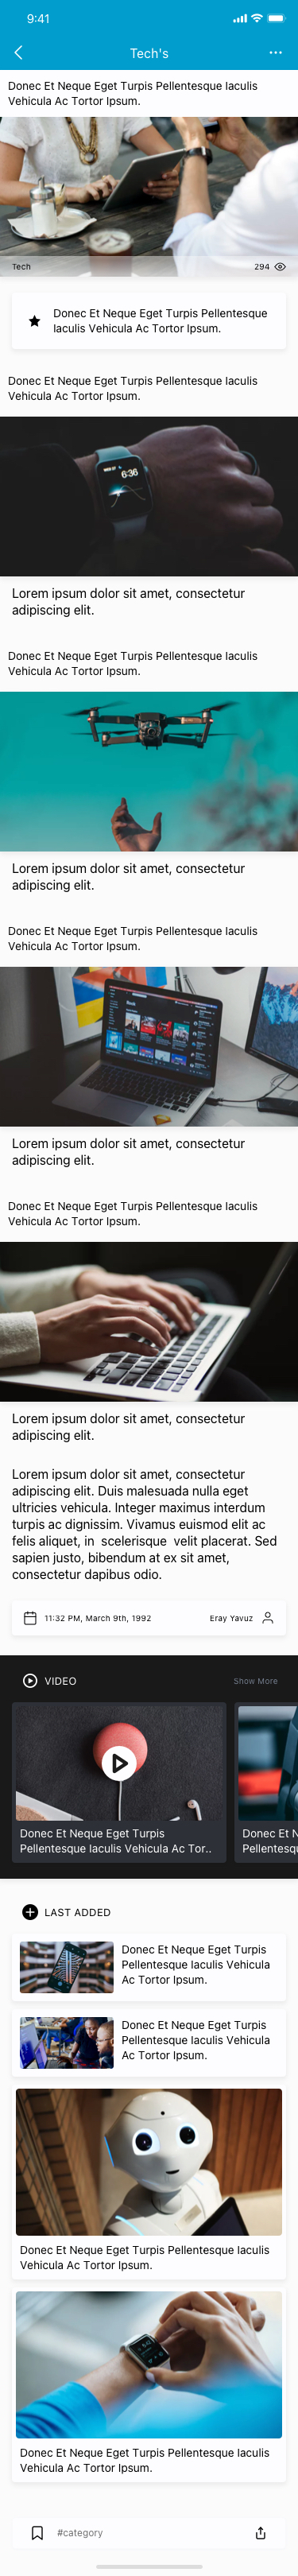
Text in this UI design:
Lorem ipsum dolor sit amet, consectetur adipiscing elit.
Lorem ipsum dolor sit amet, consectetur adipiscing elit.
Lorem ipsum dolor sit amet, consectetur adipiscing elit.
Lorem ipsum dolor sit amet, consectetur adipiscing elit.
Lorem ipsum dolor sit amet, consectetur adipiscing elit. Duis malesuada nulla eget ultricies vehicula. Integer maximus interdum turpis ac dignissim. Vivamus euismod elit ac felis aliquet, in  scelerisque  velit placerat. Sed sapien justo, bibendum at ex sit amet, consectetur dapibus odio.